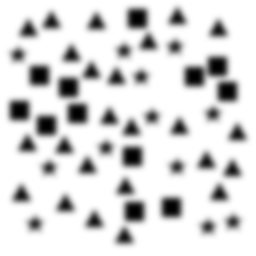
Squares: 12
Triangles: 24
Stars: 12
Total shapes: 48